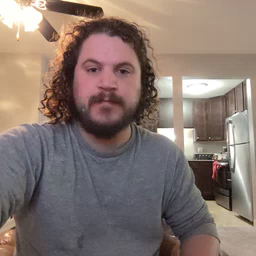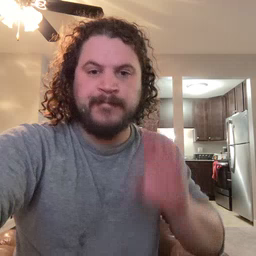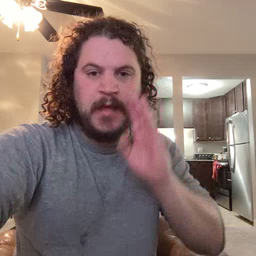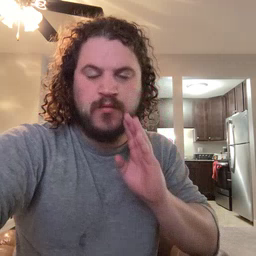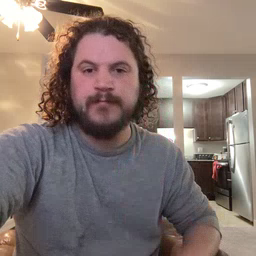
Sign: brown